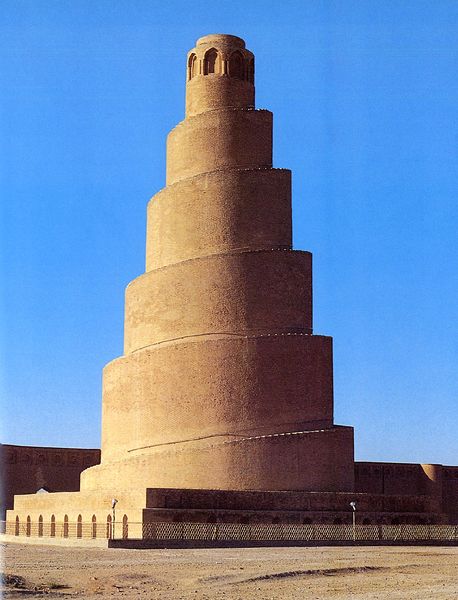
Titel: Das Minarett der Großen Moschee von Samarra
Standort: Samarra, Große Moschee (AS - Irak)
Schlagwörter: blau, gestein, himmel, schatten, sand, braun, fenster, lampen, licht, gebäude, weg, zaun, architektur, stein, krone, rund, turm, bogen, warm, wüste, mauer, wolkenlos, treppen, hoch, foto, fotografie, gedreht, kurve, sandstein, wendeltreppe, schnecke, pyramide, israel, schneckenhaus, spirale, islam, babel, osten, minarett, strahler, rundweg, fotofrafie